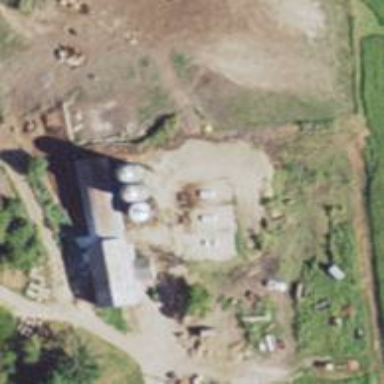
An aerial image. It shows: Silo.